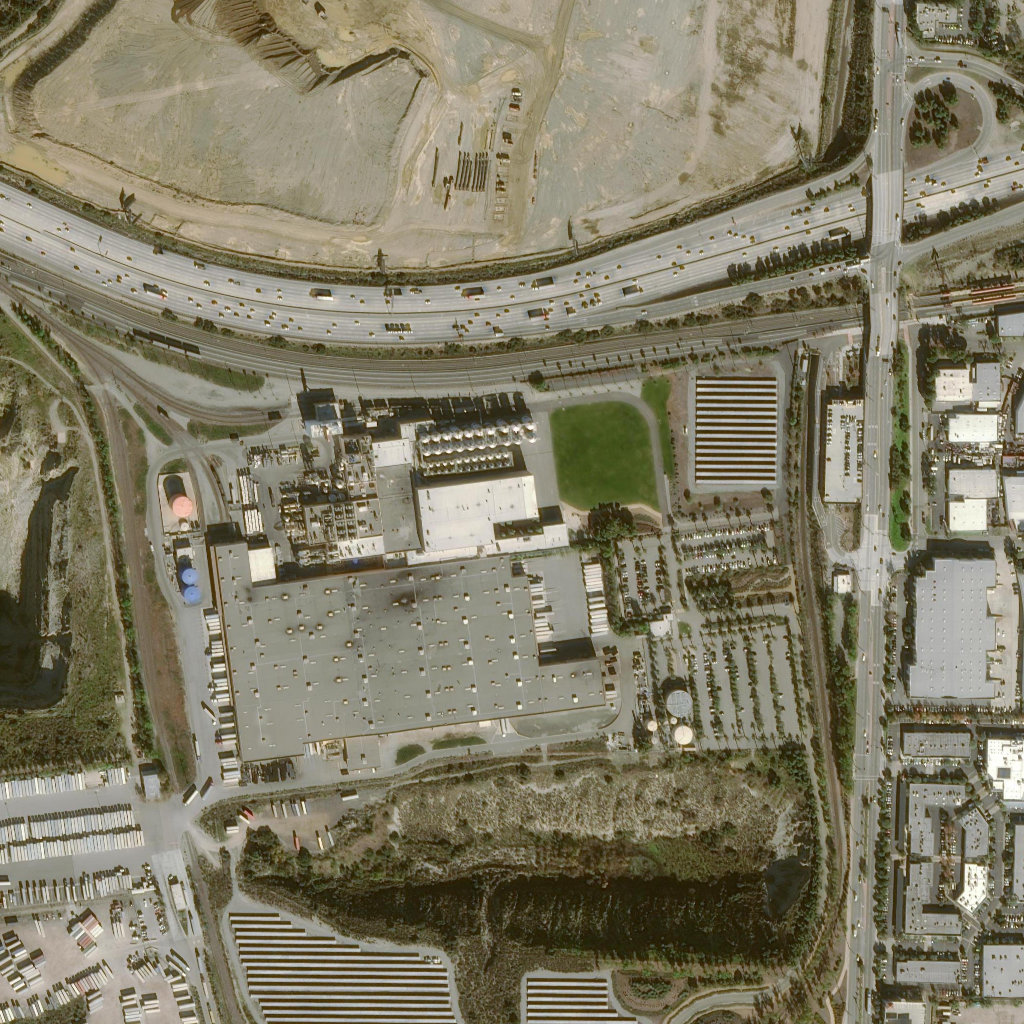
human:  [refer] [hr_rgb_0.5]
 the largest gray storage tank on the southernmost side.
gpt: <box>[[64, 66, 68, 70, 0]]</box>